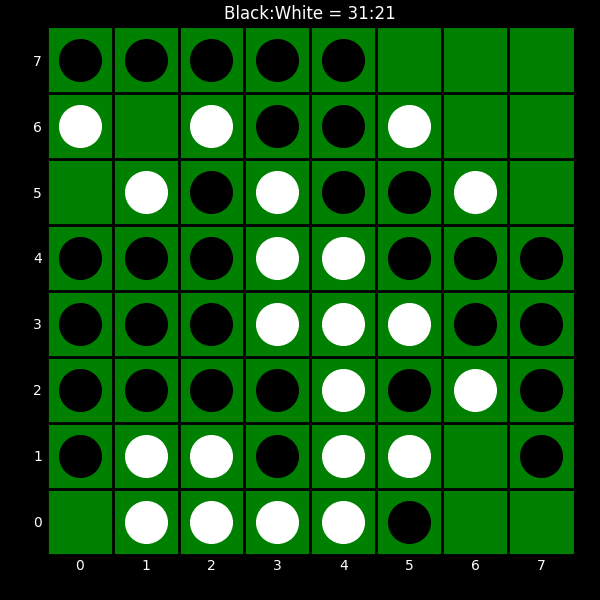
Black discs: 31
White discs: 21